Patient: sex M, age 83
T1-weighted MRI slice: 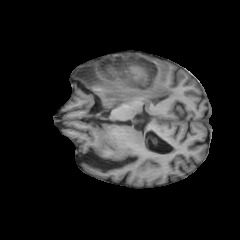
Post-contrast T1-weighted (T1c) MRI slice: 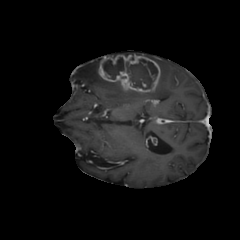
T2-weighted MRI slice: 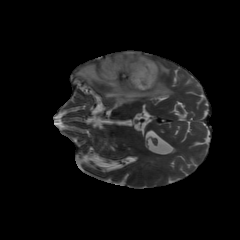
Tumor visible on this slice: yes
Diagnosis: Glioblastoma, IDH-wildtype
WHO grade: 4